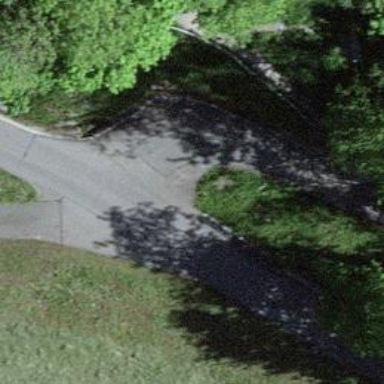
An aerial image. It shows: Tertiary road.